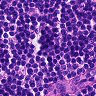
Metastatic tissue present: no